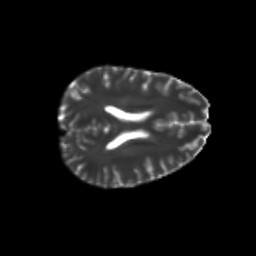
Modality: T2w
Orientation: axial
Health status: healthy
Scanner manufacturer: philips
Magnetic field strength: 3 T
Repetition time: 6.964 s
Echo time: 0.092 s